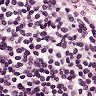
Metastatic tissue present: no